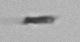
Label: fiber